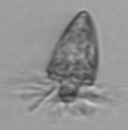
Label: Strombidium_tintinnodes